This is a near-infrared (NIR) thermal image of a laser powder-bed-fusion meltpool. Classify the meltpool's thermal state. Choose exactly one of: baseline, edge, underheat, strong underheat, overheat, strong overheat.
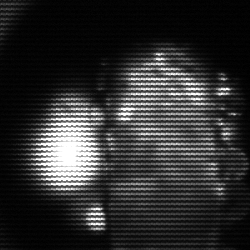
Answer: strong underheat